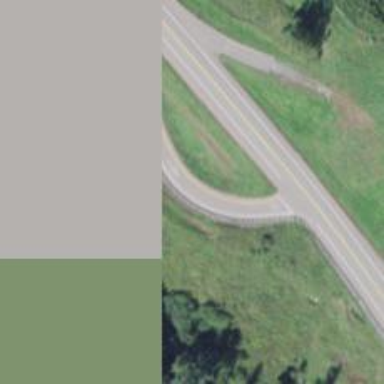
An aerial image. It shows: Primary link highway with asphalt surface.